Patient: sex F, age 61
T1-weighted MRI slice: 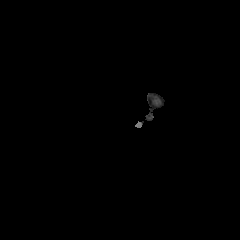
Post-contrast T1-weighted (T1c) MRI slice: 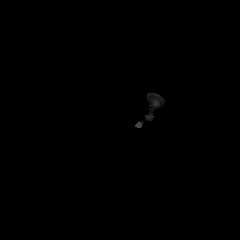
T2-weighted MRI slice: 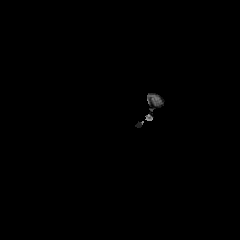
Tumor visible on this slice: no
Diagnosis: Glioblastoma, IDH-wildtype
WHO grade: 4